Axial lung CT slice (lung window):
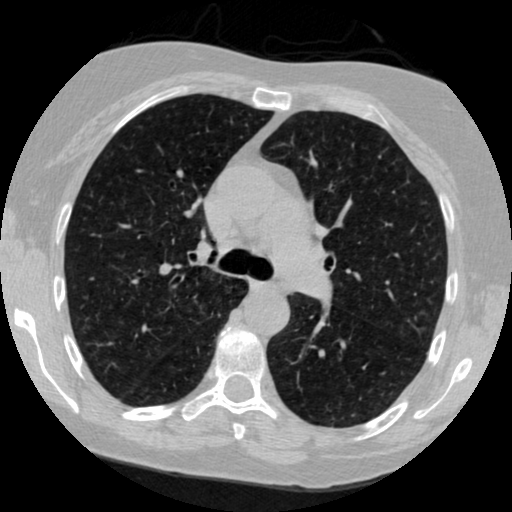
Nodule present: no